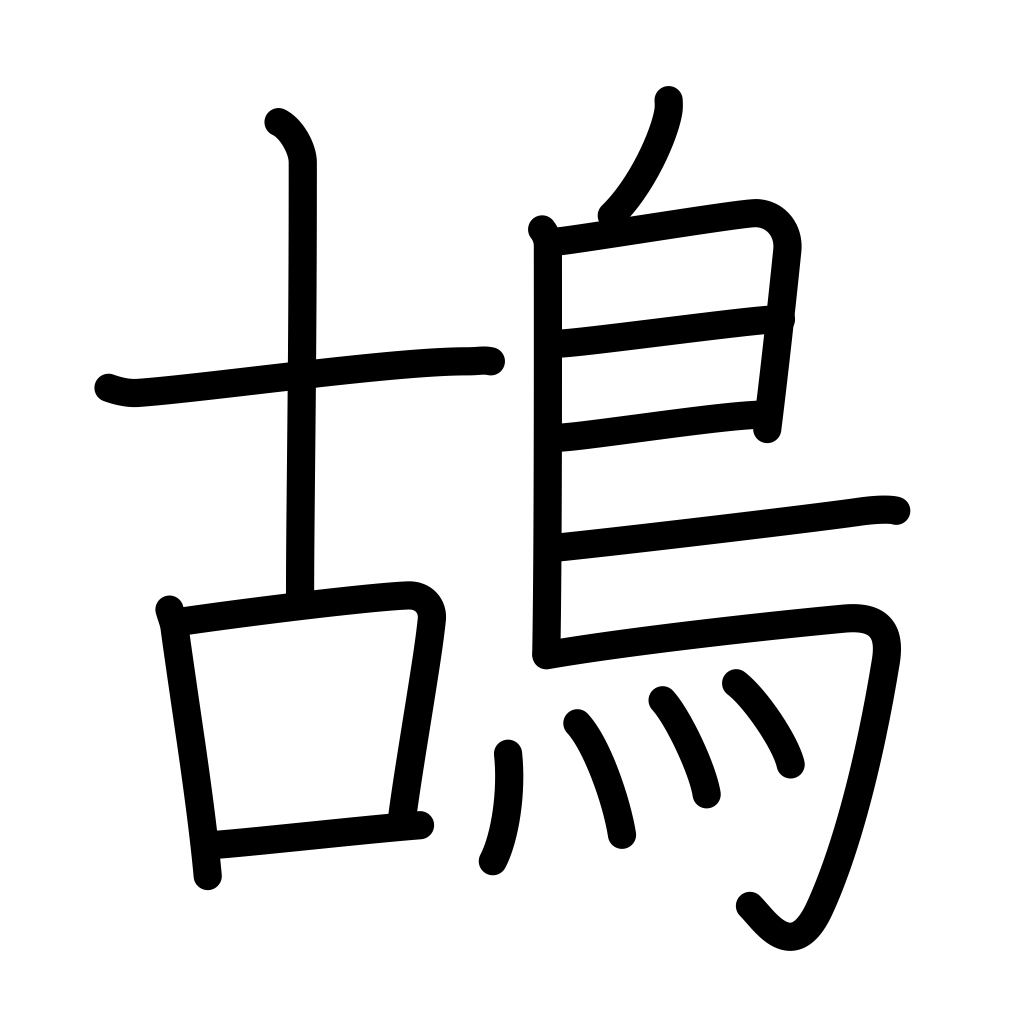
Meaning: partridge